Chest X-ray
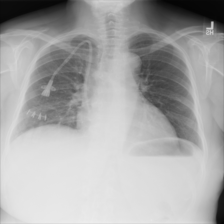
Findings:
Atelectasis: negative
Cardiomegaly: negative
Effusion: negative
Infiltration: negative
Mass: negative
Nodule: negative
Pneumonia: negative
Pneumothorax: negative
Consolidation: negative
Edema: negative
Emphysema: negative
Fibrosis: negative
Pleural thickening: negative
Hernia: negative